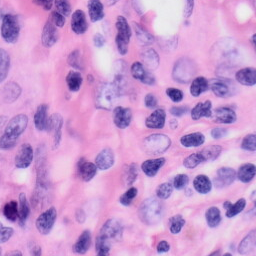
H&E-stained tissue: Skin